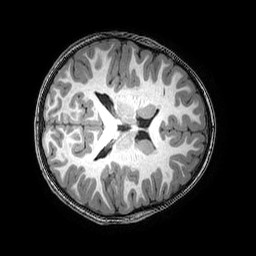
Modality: T1w
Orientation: axial
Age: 5
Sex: female
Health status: healthy